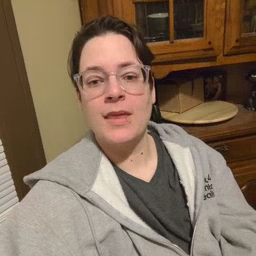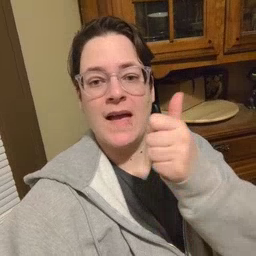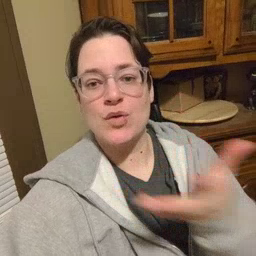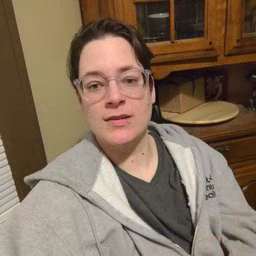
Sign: every